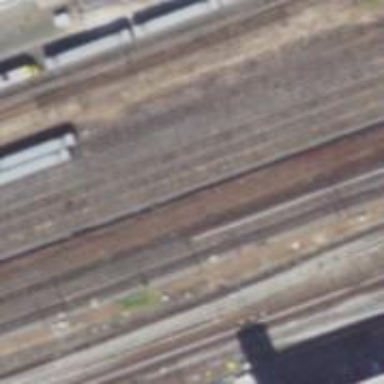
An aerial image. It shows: Railway yard in service.